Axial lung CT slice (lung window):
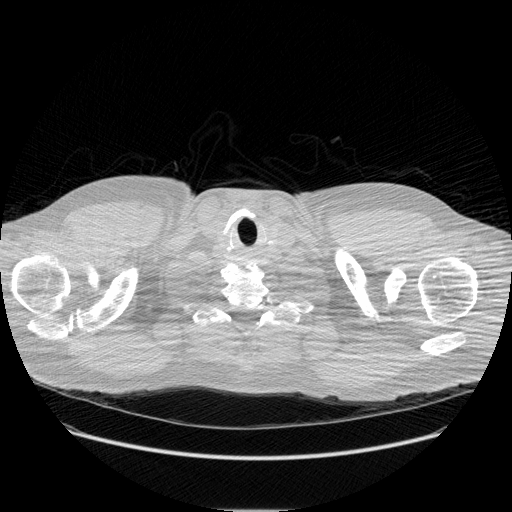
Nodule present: no